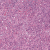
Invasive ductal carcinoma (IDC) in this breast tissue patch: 1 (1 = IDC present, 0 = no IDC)